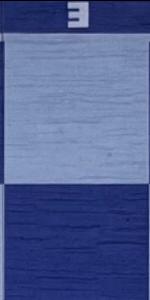
Label: Empty